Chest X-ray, PA view. Patient: 64 years old, sex M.
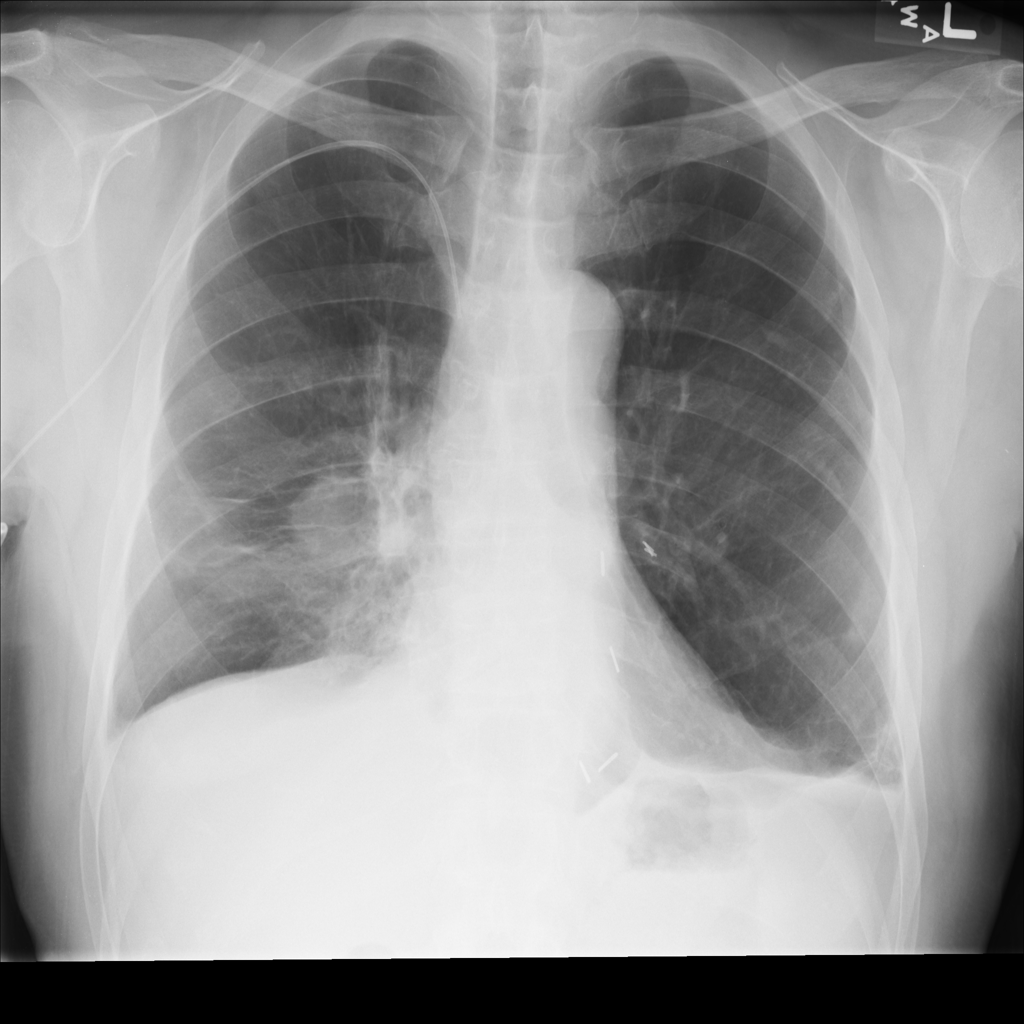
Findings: No Finding